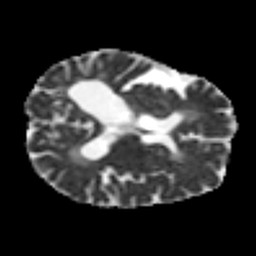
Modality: MD
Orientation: axial
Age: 54
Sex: female
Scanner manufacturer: siemens
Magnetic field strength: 3 T
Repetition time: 7.3 s
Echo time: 0.087 s